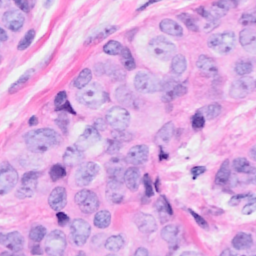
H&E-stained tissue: Breast